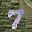
Label: 7